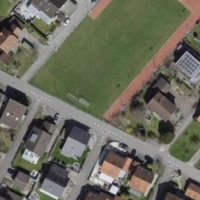
EUNIS habitat code: 54
Species observed at this site:
Agrostemma githago
Circaea lutetiana
Heracleum sphondylium